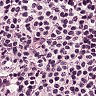
Metastatic tissue present: no